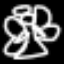
Label: angel